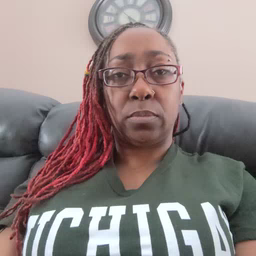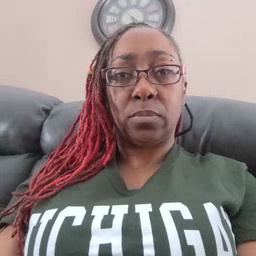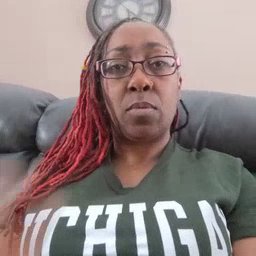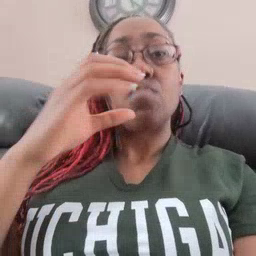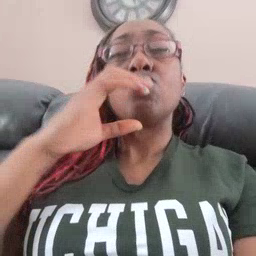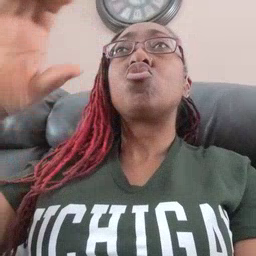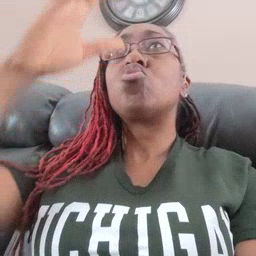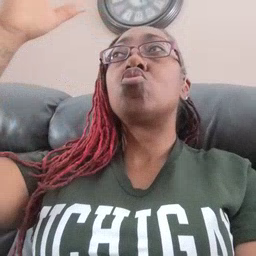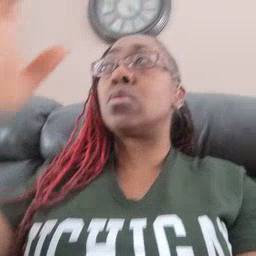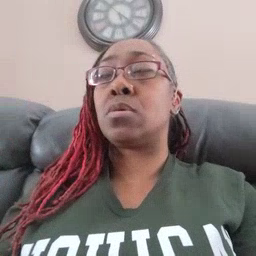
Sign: balloon